Question: I have try to do this once, but unsuccessfully, and now meet the same problem again.
I have to generate HTML table with vertical text like this:

and this HTML should be valid(the same) in excel.
Has anyone done this?
Something more - I am not able to use images too.
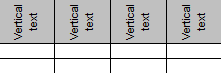
Answer: This can not be done using HTML only.